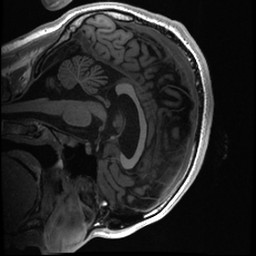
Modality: T1w
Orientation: sagittal
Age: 18
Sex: male